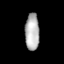
Tissue: prostate
Cell type: T cells
Senescence score: 0.1124
Nuclear area (px): 510
Mean DAPI intensity: 179.686